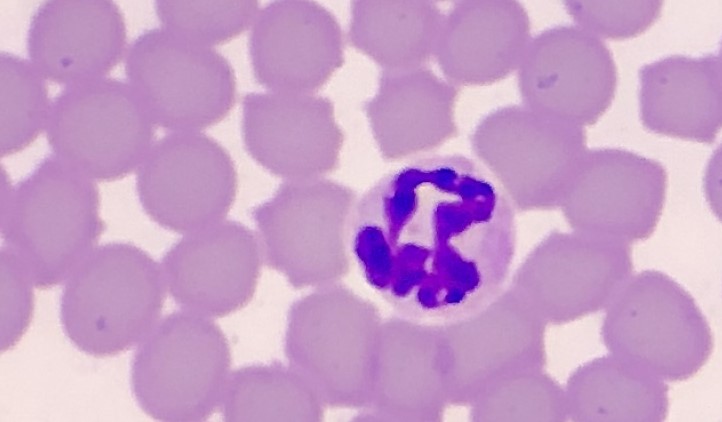
White blood cell type: Neutrophil